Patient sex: M
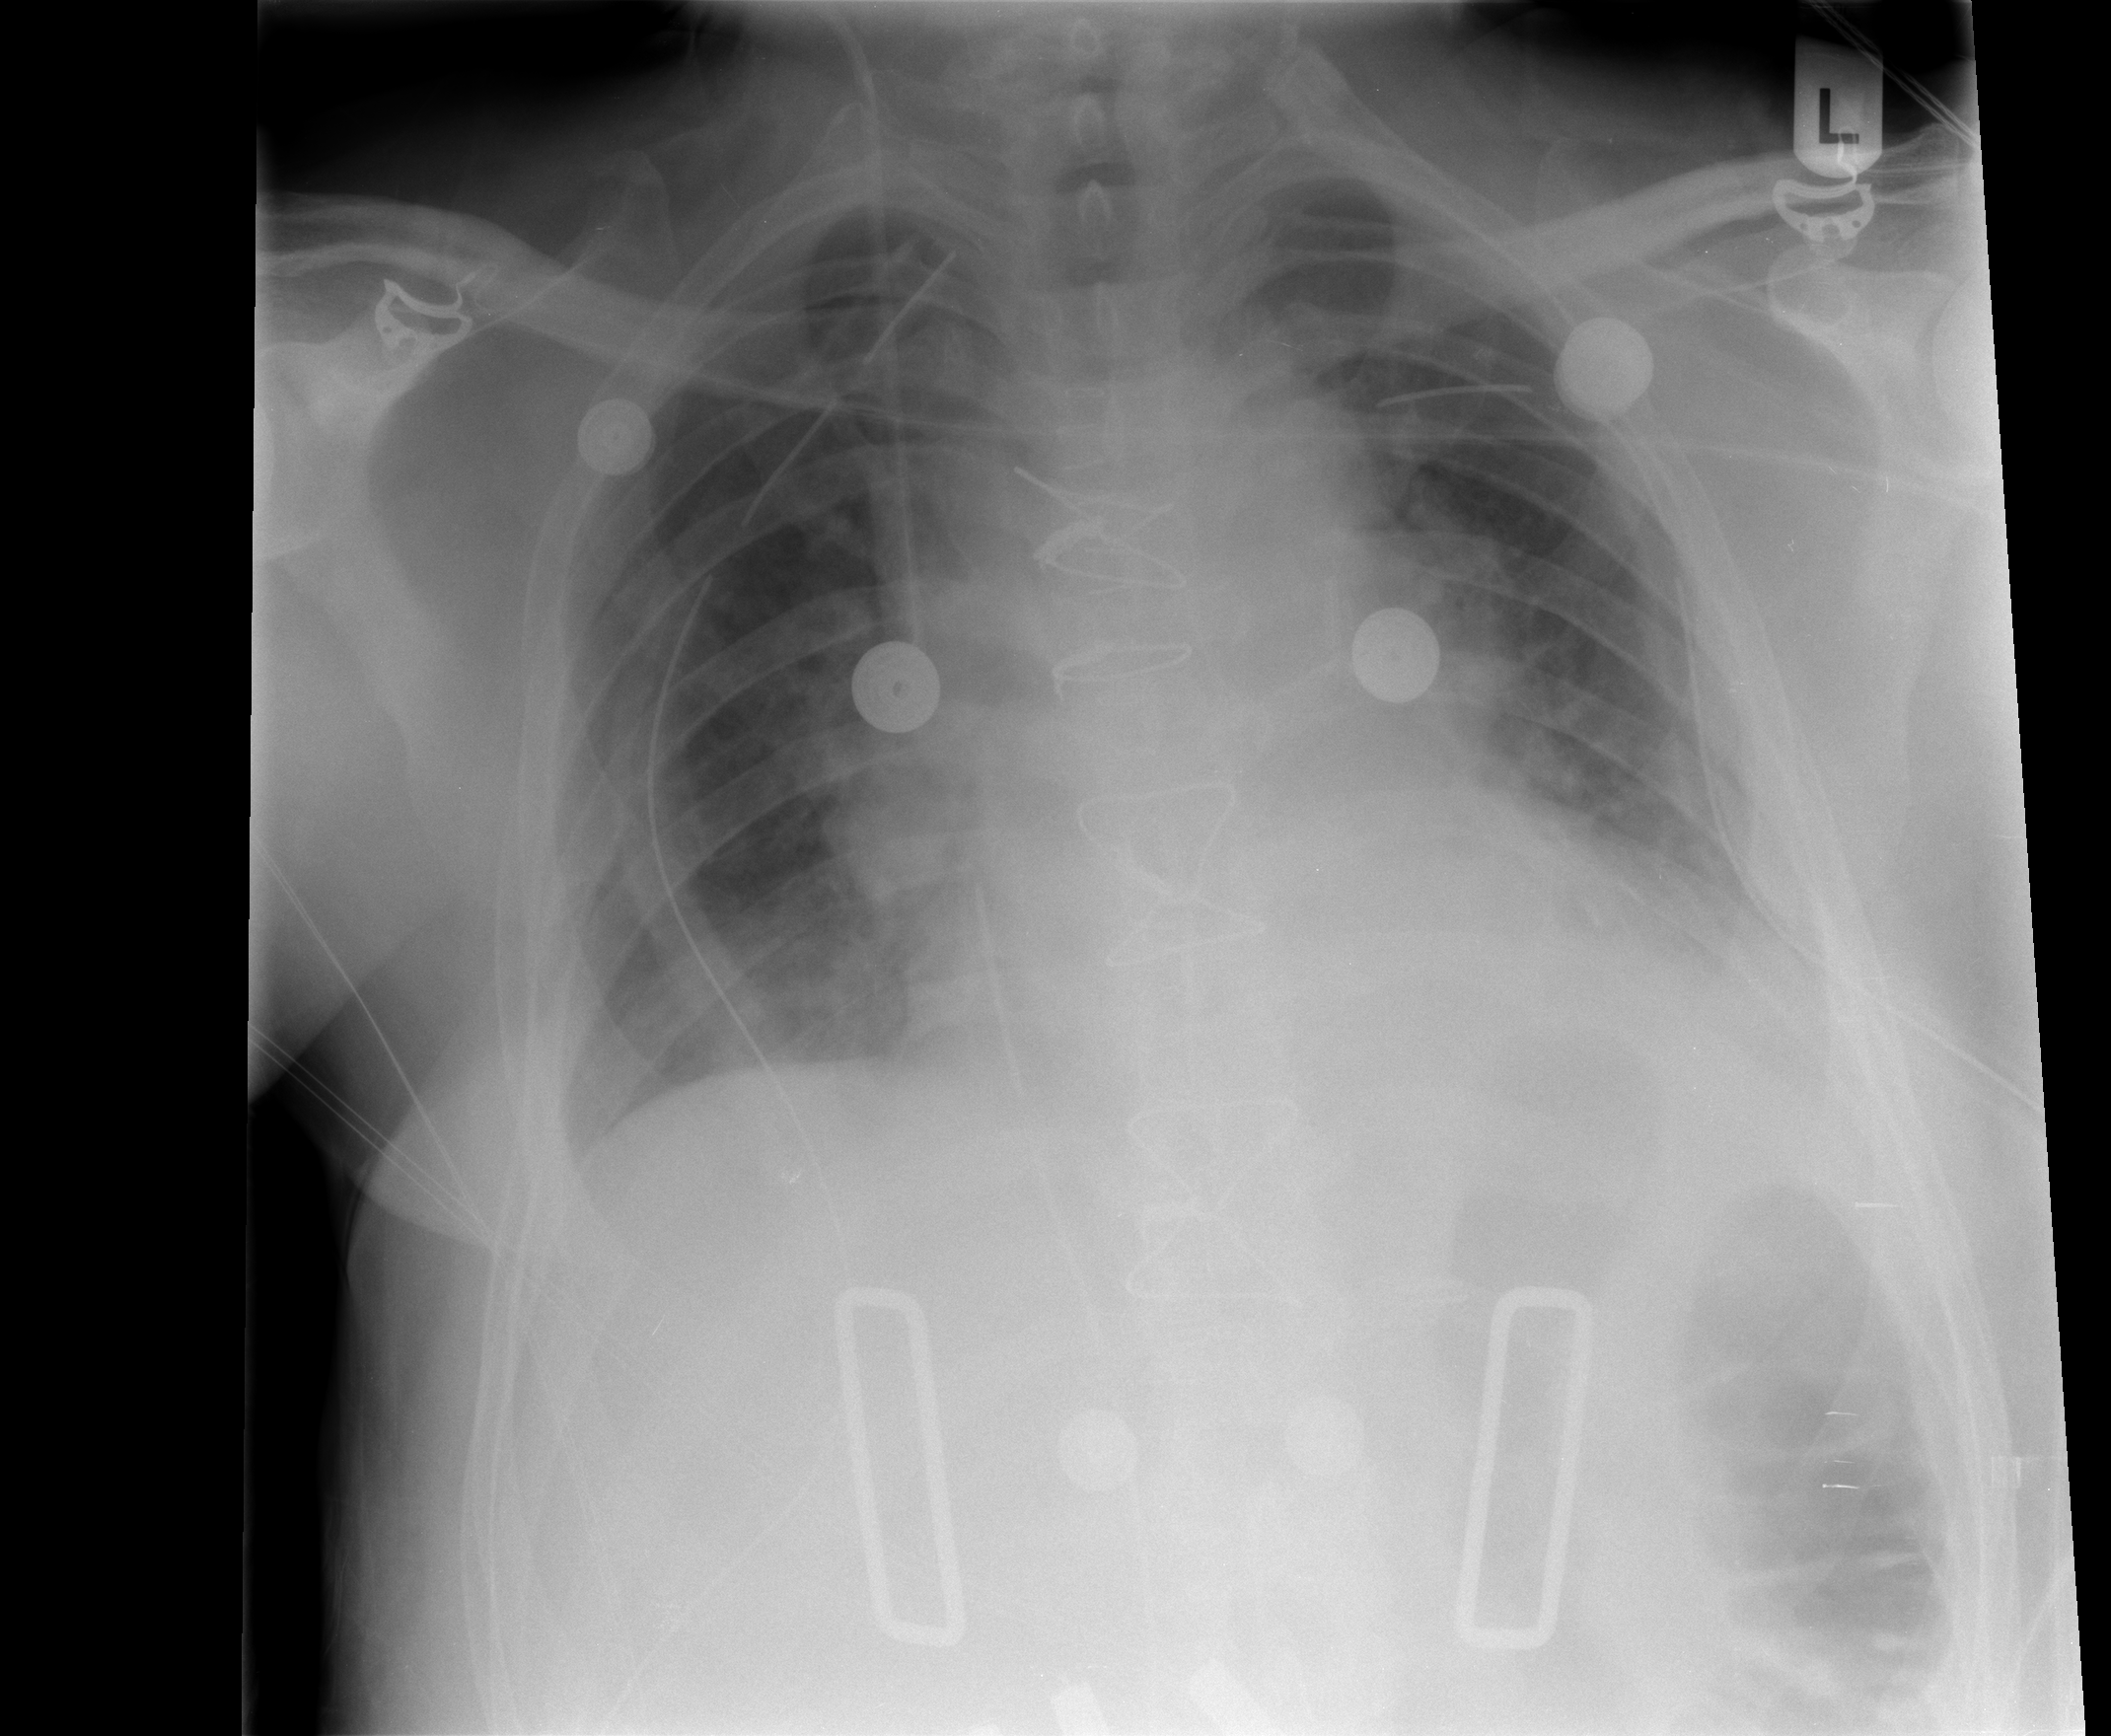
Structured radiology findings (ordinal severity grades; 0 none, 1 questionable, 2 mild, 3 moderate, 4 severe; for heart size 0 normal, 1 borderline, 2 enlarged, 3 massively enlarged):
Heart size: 1
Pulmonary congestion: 2
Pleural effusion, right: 1
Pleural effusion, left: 2
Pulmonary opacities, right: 0
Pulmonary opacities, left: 0
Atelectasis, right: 2
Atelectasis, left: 2